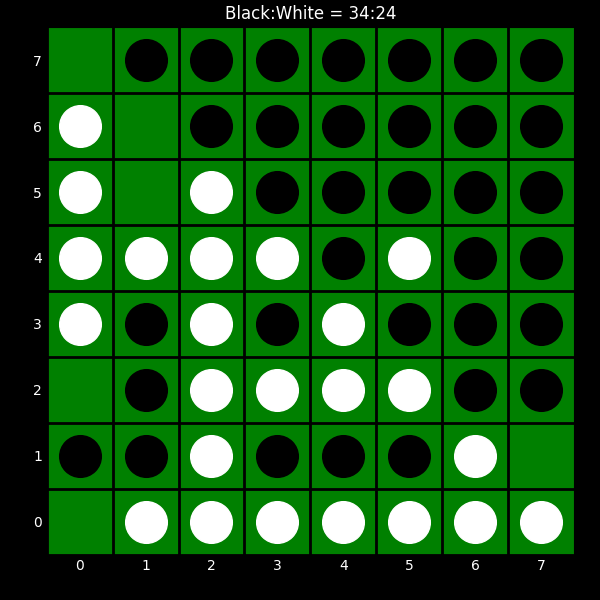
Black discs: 34
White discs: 24